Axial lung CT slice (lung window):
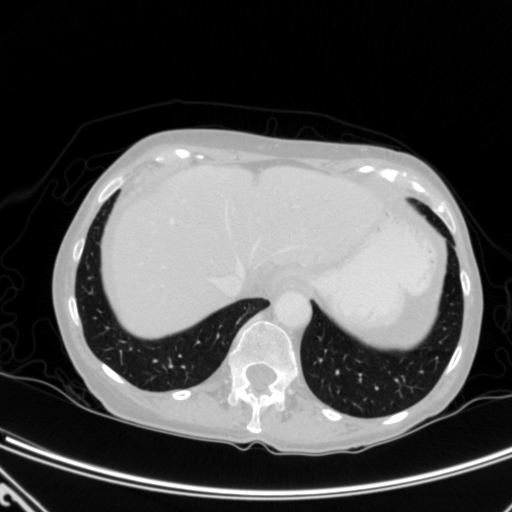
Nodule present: no